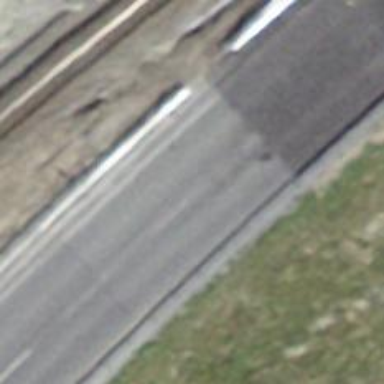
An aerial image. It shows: Primary road with asphalt surface.